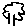
Label: tree